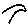
Label: bird